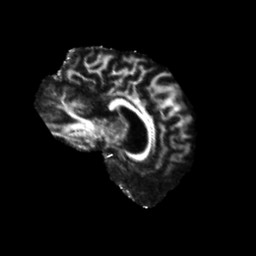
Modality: FA
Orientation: sagittal
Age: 54
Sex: male
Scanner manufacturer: siemens
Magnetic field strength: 3 T
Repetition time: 5.25 s
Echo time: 0.08 s